Question:
I read that the number in the red circle is how many tabs I have open, but I only have 2 Terminal windows open. Can anyone tell me why this number is so high? I'm currently doing some C programming homework, so I'm wondering if the #include statements in my .c files are making this number higher.
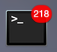
Answer: The red circle is not the number of tabs you have open, but instead the number of alerts (bells) that have happened in the terminal window since you have visited/cleared them.
This can happen if you have a program like grunt daemon running and get an error, which it reports via this mechanism.